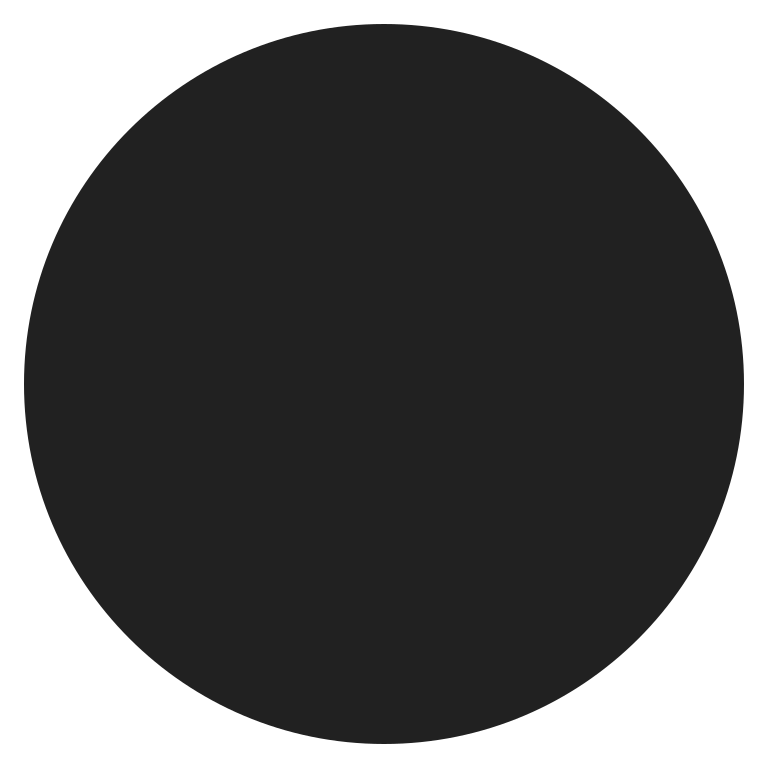
black circle high contrast